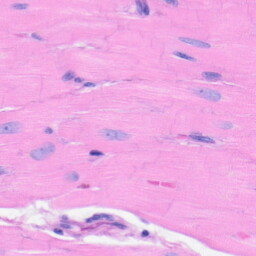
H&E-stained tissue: Heart